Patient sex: M
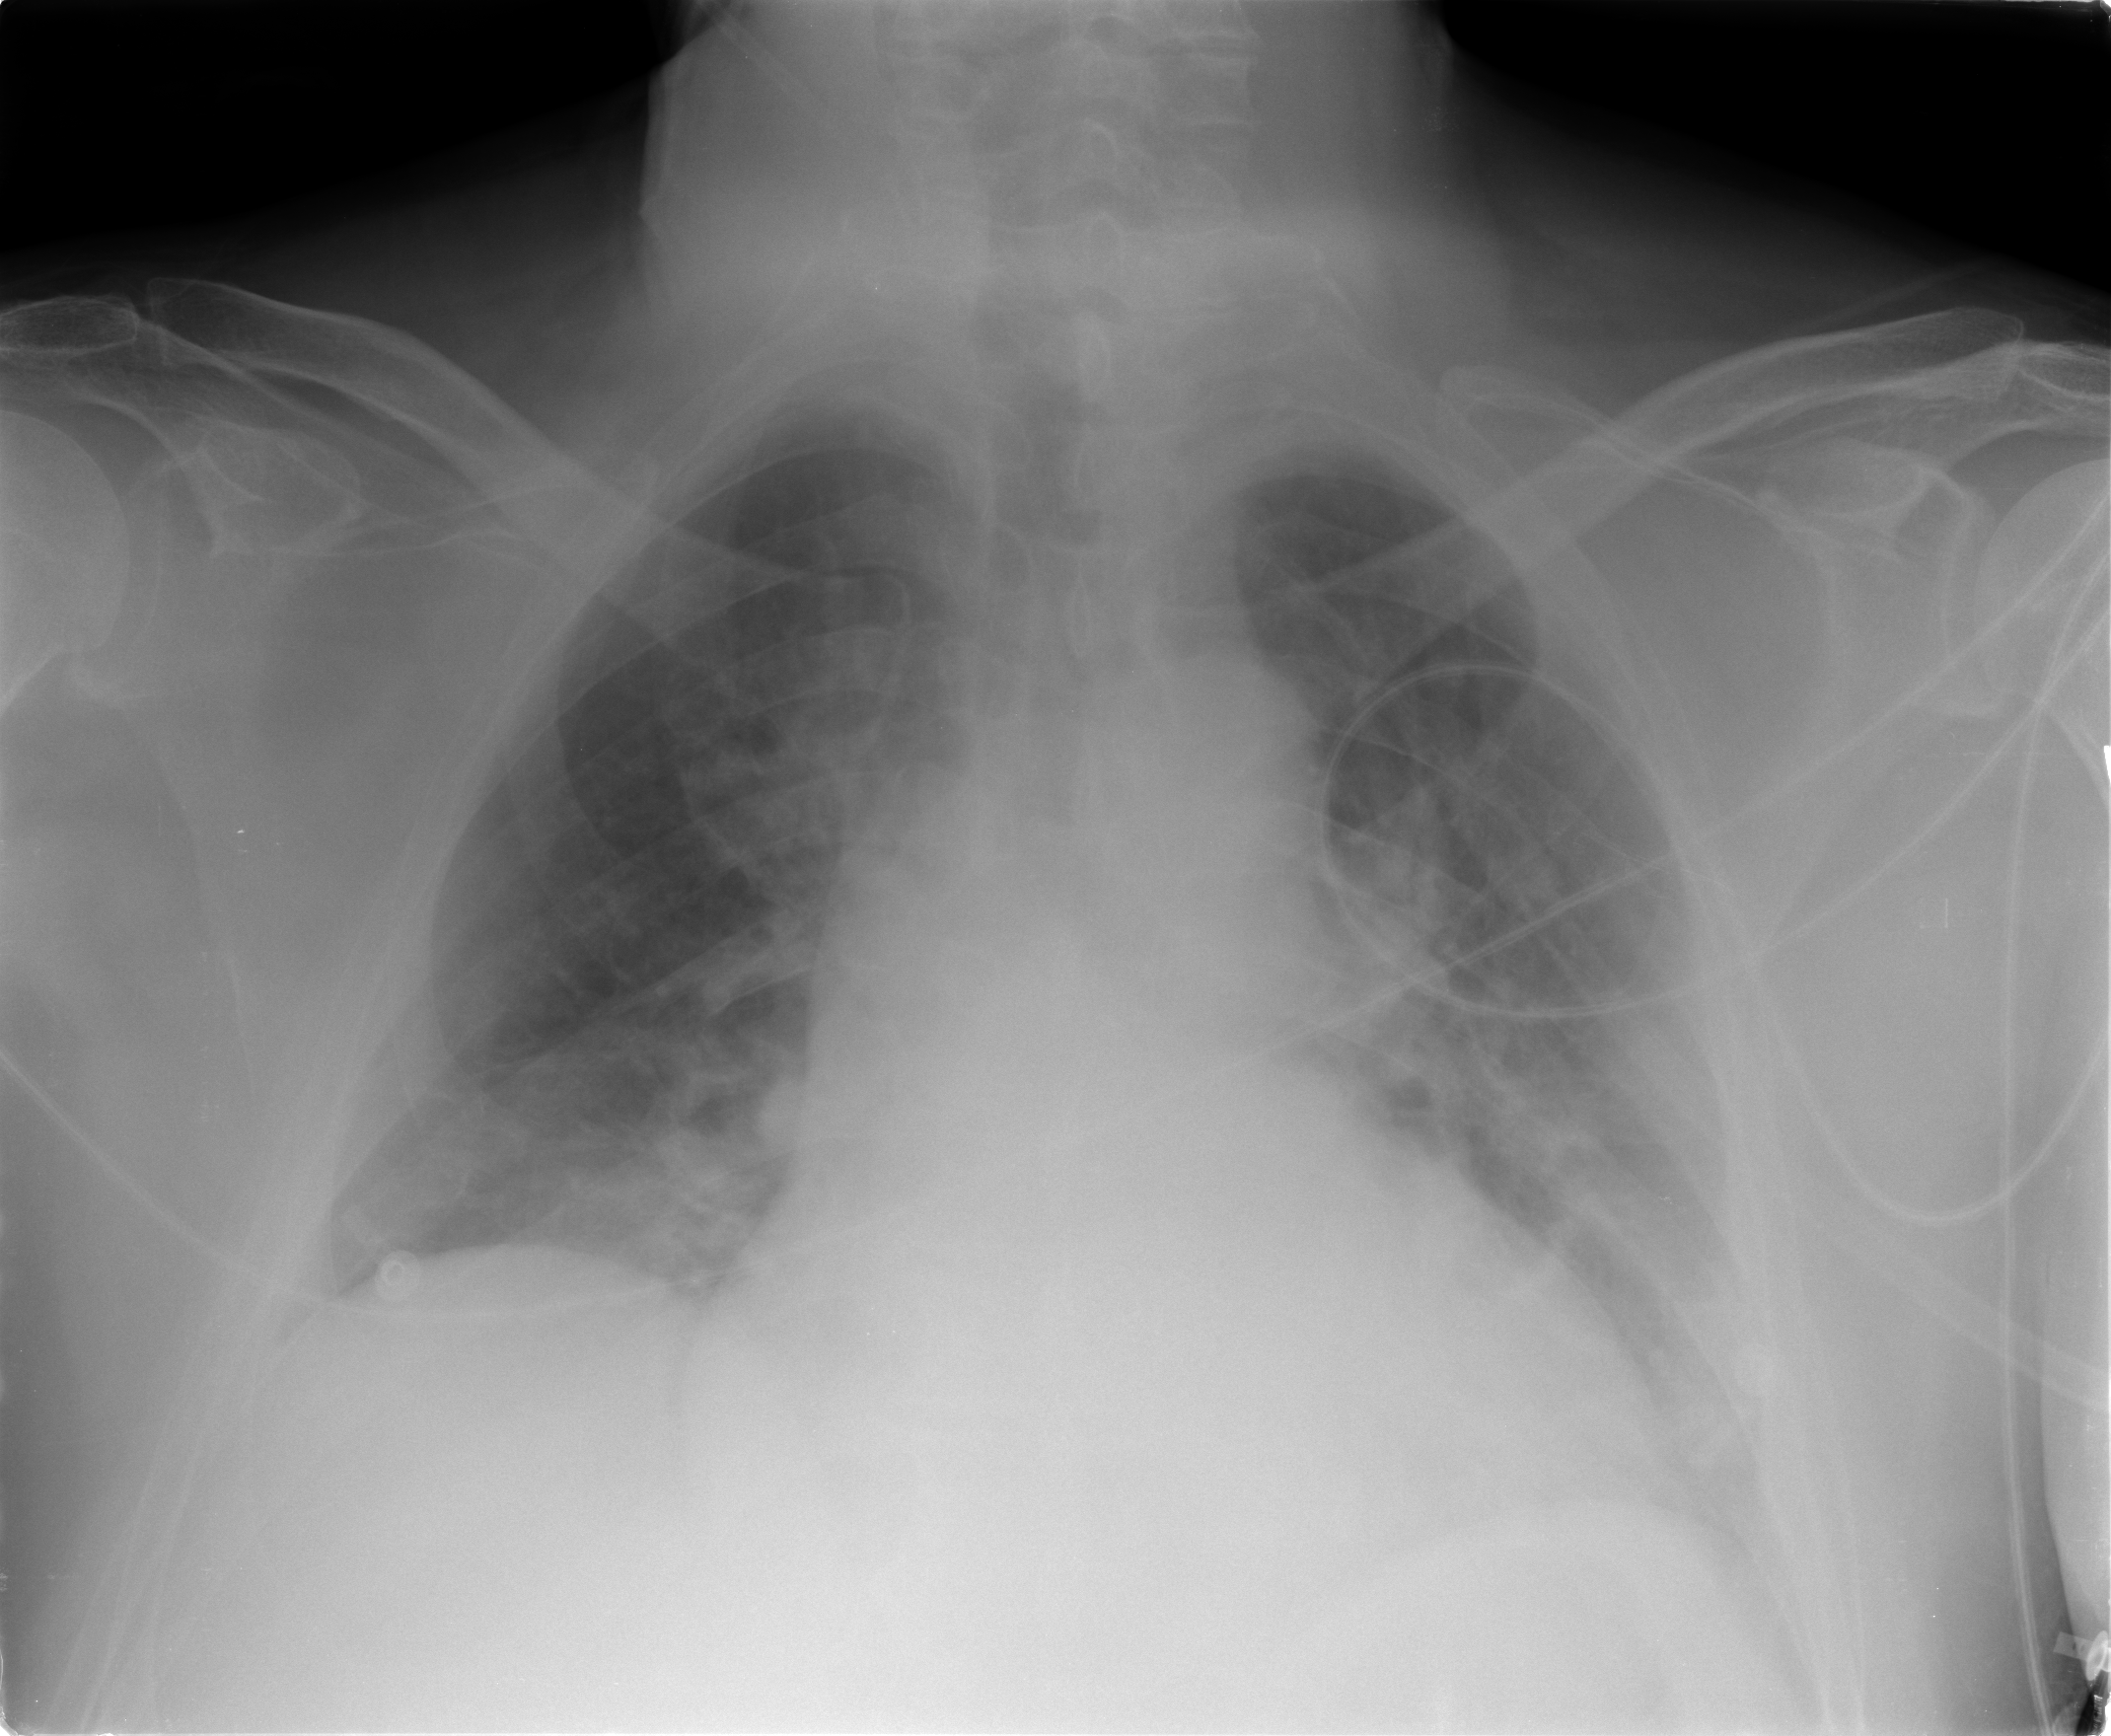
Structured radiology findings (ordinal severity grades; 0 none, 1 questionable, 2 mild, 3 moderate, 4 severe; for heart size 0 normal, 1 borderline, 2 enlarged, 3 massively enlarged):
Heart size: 2
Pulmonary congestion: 3
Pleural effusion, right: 0
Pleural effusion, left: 2
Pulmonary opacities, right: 0
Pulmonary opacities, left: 0
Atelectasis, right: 2
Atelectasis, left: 2